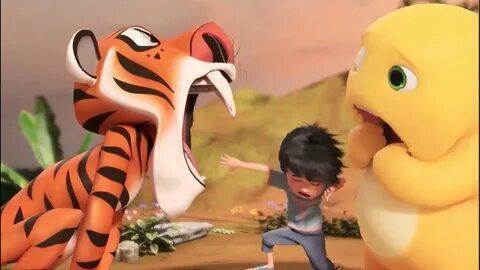
Label: nailong